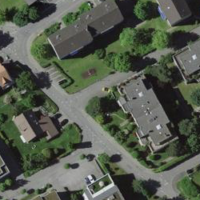
EUNIS habitat code: 54
Species observed at this site:
Lapsana communis